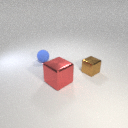
small brown metal cube to the right of small blue rubber sphere